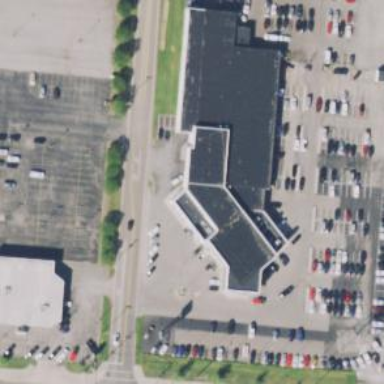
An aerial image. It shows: Commercial building housing car shop.